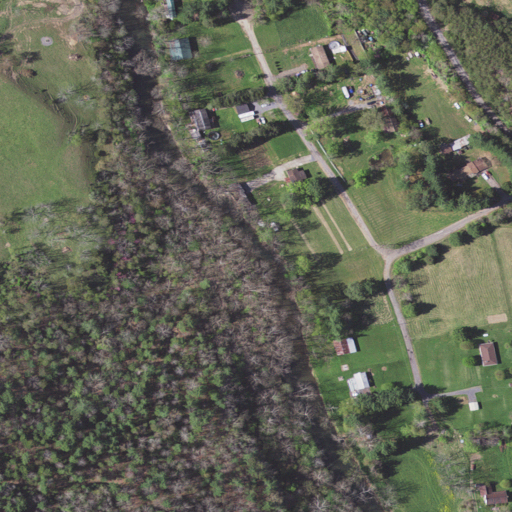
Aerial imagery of valley in Virginia named Incline Hollow containing deciduous forest, pasture, open development, mixed forest, low intensity development, and evergreen forest